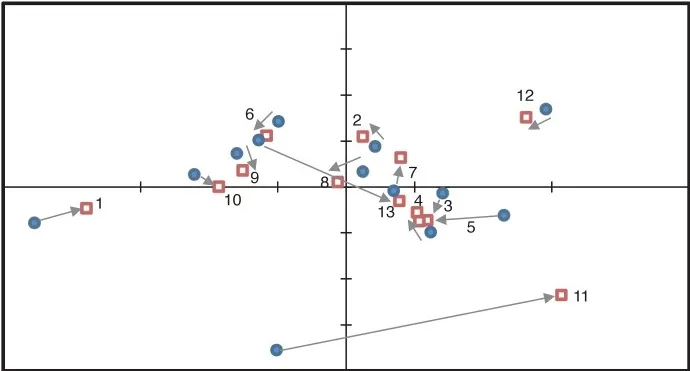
3 (the control of overall variability). For the smoothed beat duration. The arrows indicate the directions changed from the audience-absent ( ) to the audience-present ( ) conditions. The numerals in the plots are pianist IDs. (PC: principal component).
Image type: chart (chart)